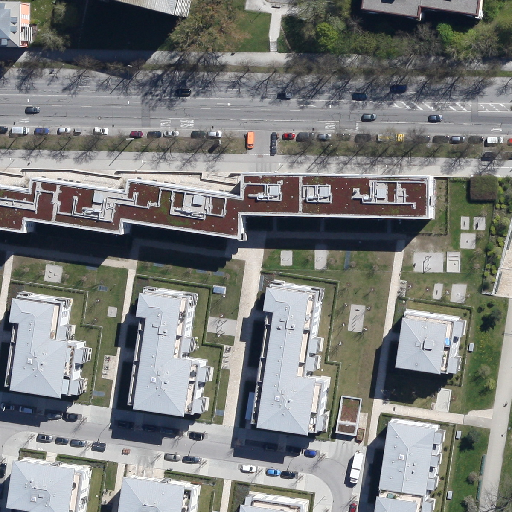
Referring expression: van